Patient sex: M
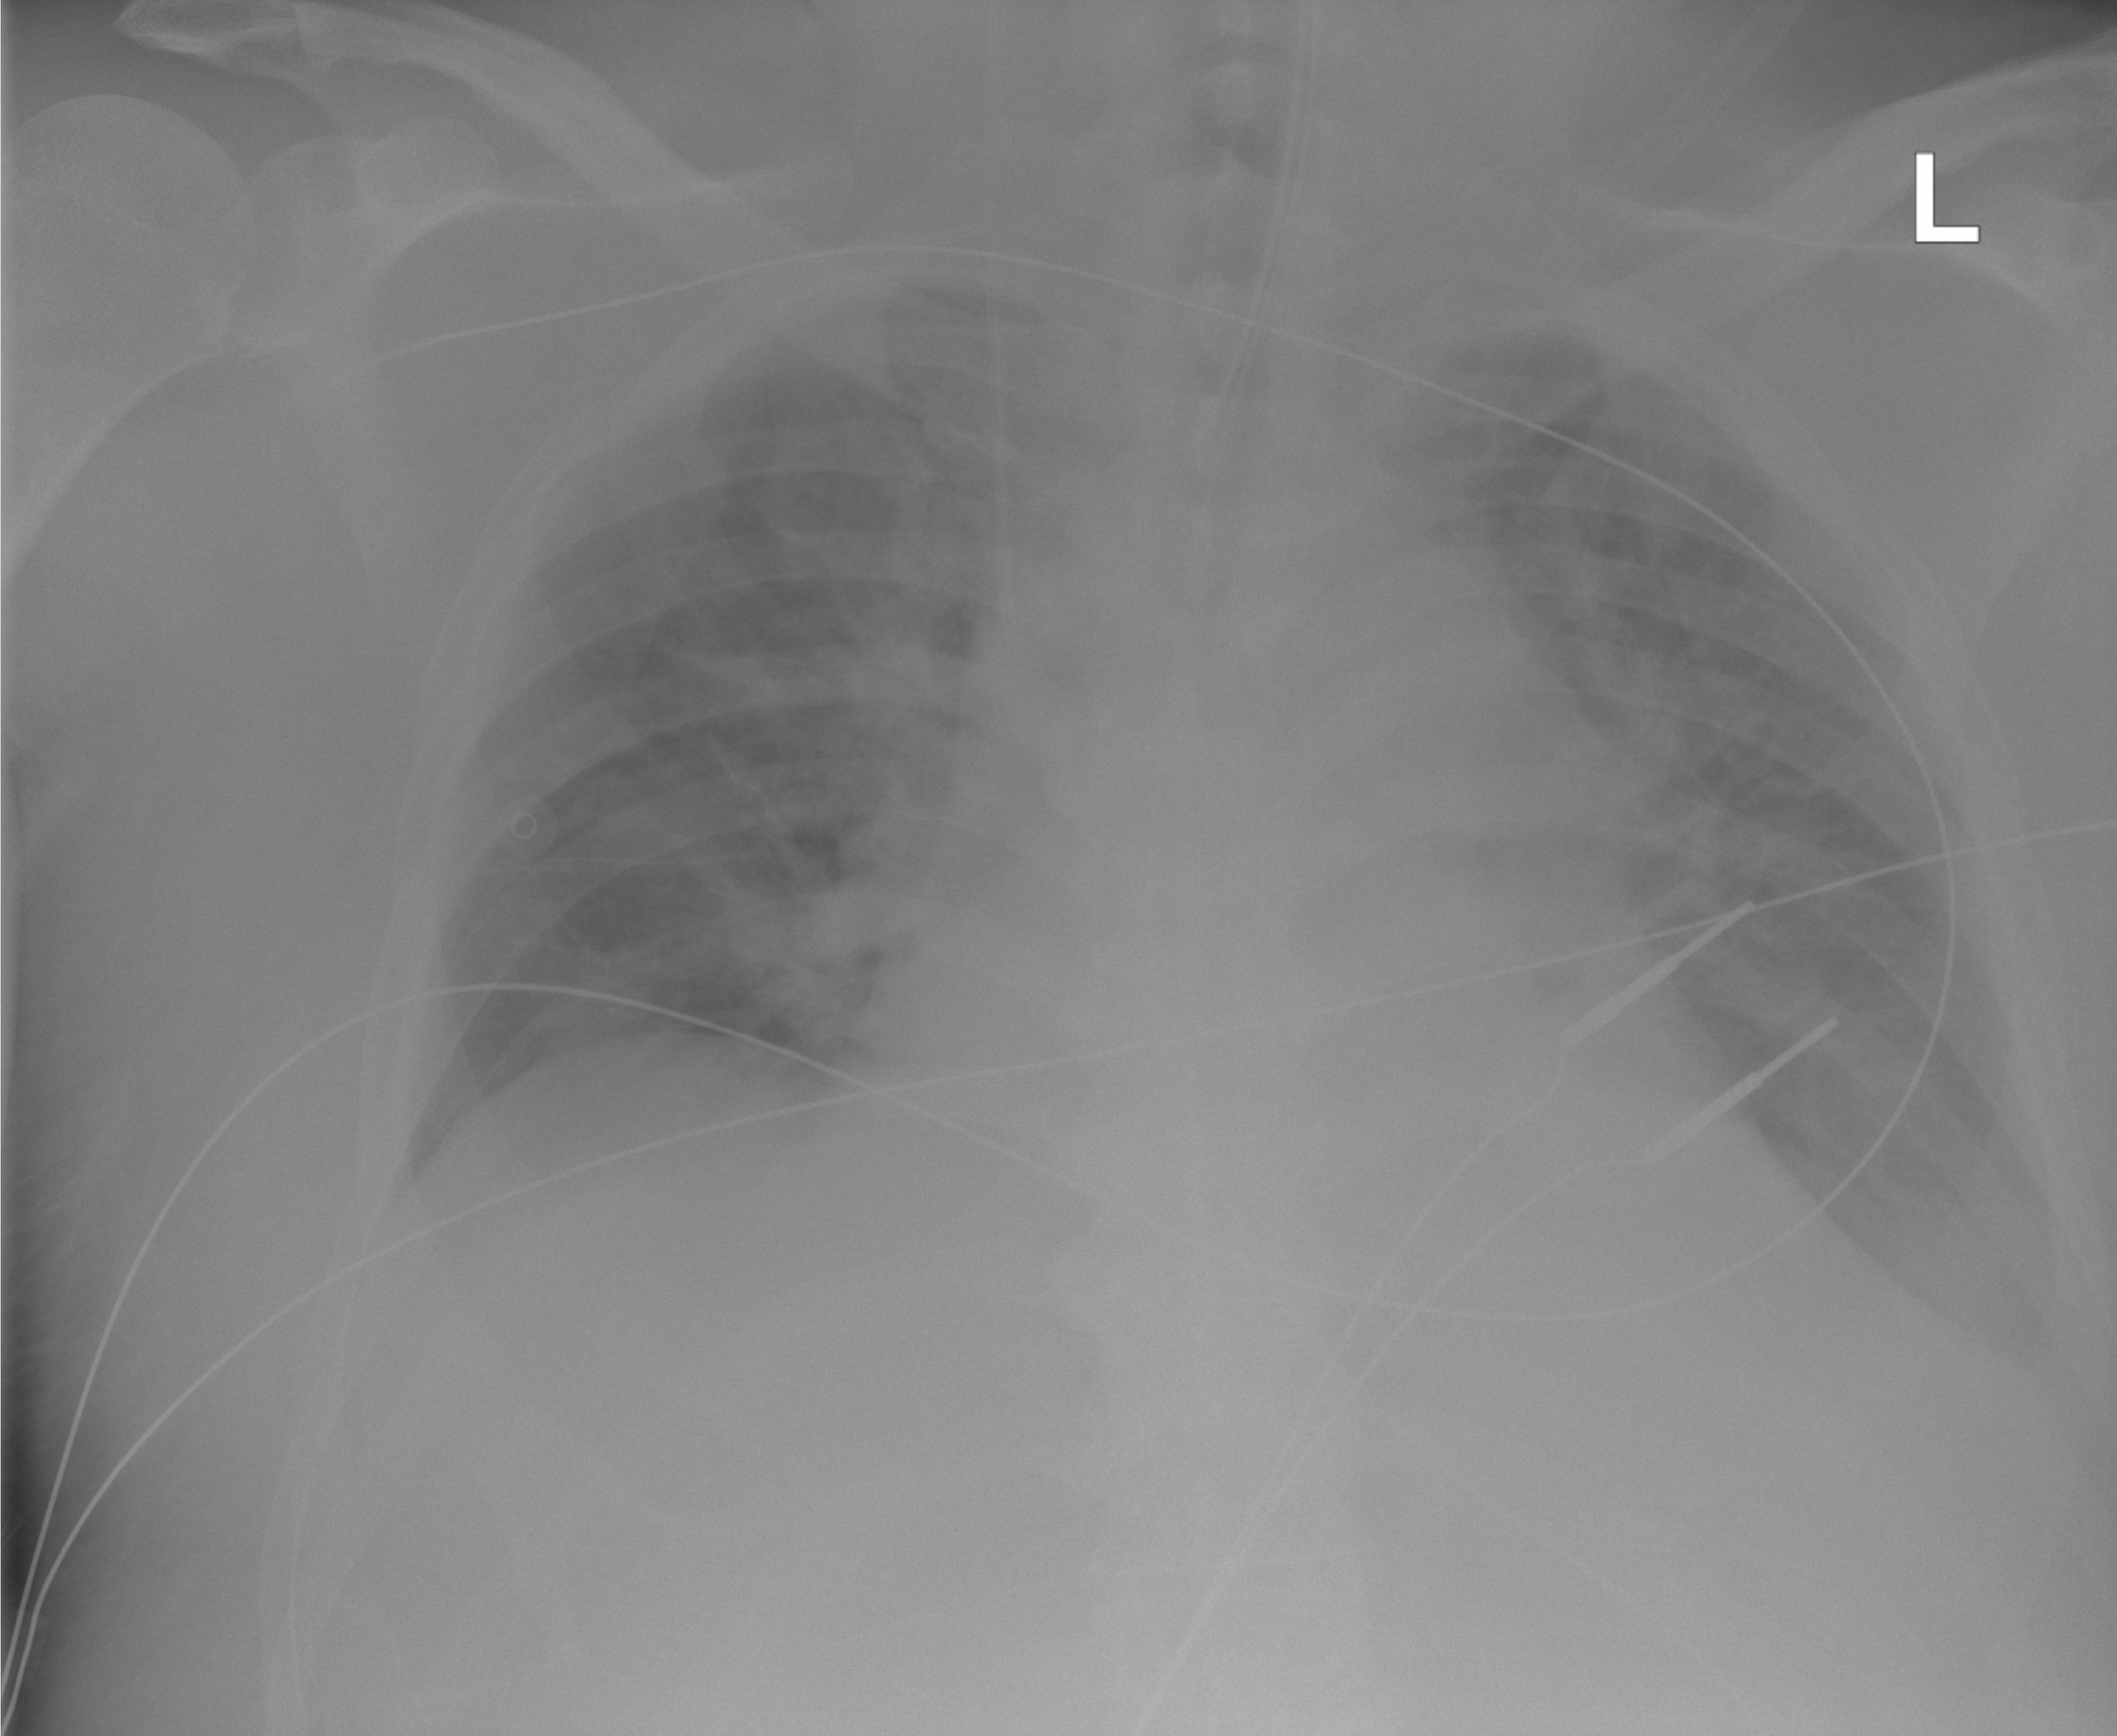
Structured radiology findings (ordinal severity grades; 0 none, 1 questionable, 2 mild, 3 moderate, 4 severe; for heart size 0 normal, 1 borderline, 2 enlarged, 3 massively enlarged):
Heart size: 2
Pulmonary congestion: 2
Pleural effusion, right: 0
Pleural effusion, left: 2
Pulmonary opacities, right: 2
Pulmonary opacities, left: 2
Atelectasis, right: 0
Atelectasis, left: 2